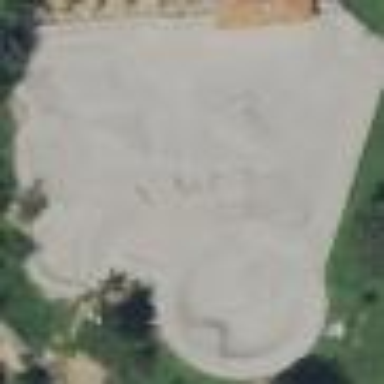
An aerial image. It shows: Concrete pitch for leisure land activities.